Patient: sex M, age 58
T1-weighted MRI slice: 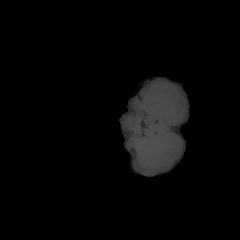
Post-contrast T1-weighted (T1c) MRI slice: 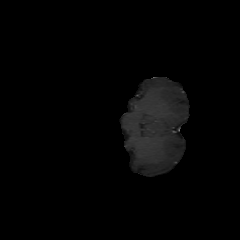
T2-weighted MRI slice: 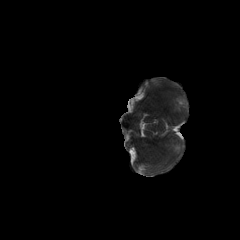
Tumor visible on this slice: no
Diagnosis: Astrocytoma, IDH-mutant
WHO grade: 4